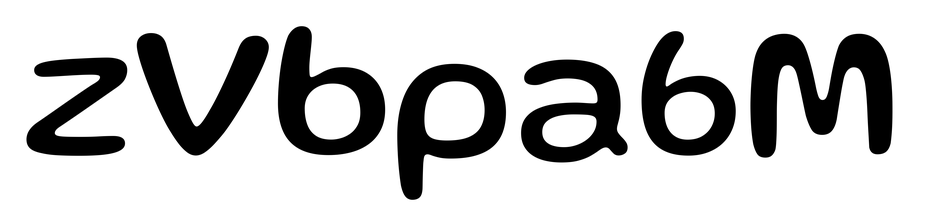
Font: Gluten_Regular